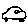
Label: car